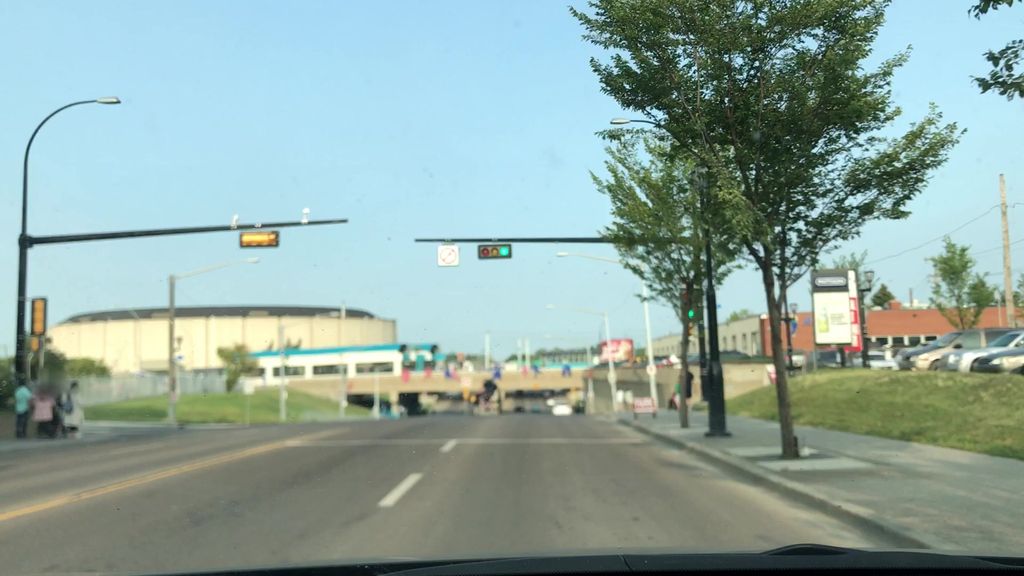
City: edmonton